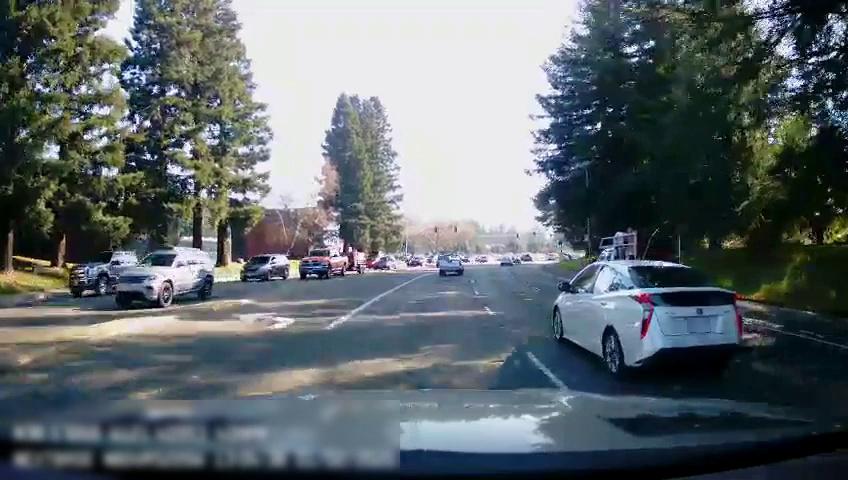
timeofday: Day
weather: Sunny
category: Drivable Space
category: Vehicles | SUV
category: Vehicles | Truck
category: Vehicles | Car
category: Vehicles | Truck
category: Vehicles | Other LV
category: Vehicles | Car
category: Vehicles | SUV
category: Vehicles | Truck
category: Vehicles | Truck
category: Vehicles | Car
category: Vehicles | Car
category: Vehicles | Car
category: Vehicles | Car
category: Vehicles | SUV
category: Lanes | Current Lane
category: Lanes | Current Lane
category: Lanes | Current Lane
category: Lanes | Alternate Lane